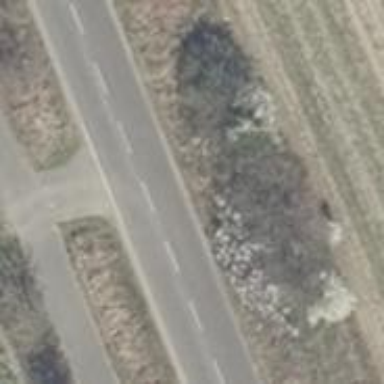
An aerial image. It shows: Asphalt road designated for service vehicles.